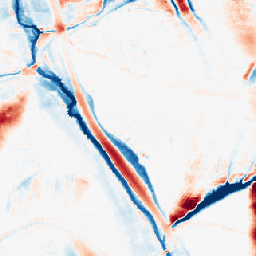
Category: morphological
Decomposition family: morphological_ellipse
Decomposition parameters: operation: average
width: 20
height: 50
Upsampling method: area
Upsampling parameters: scale: 8
Upsampling scale: 8